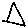
Label: triangle